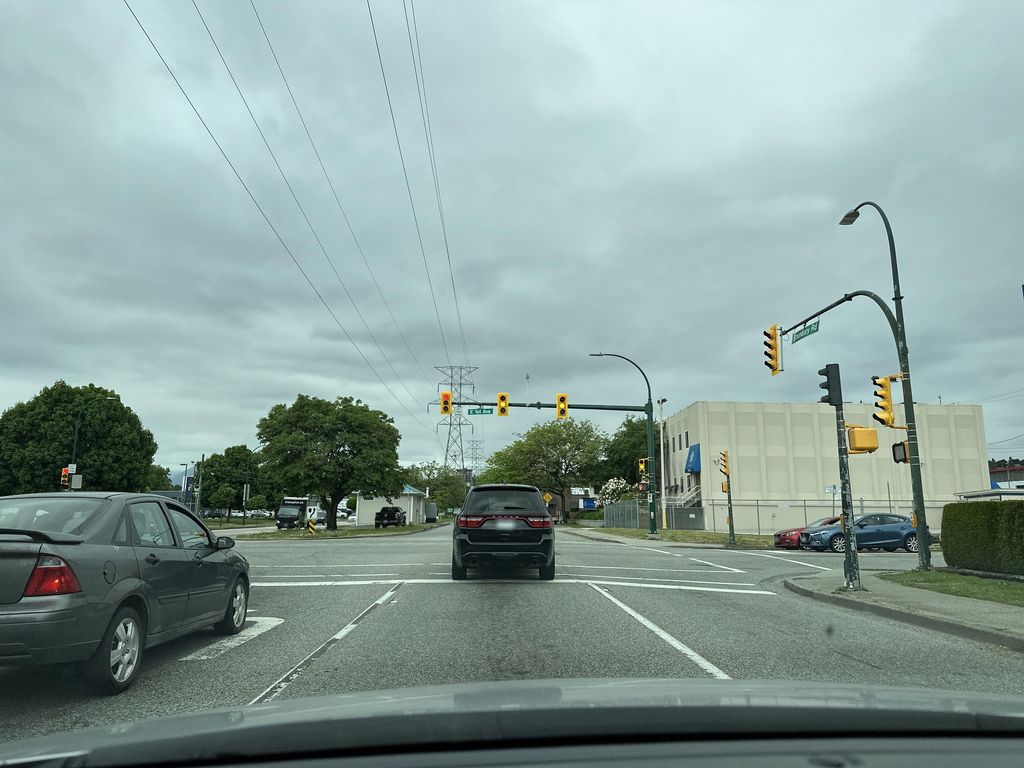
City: vancouver